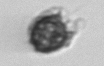
Label: Syracosphaera_pulchra